Question: I still don't quite understand why we must keep index.php in a public directory instead of in the root directory.
'''
root/of/project
public/
index.php
.htacess
(html, image, css, etc)
'''
Then, write the following in our virtual host file:
'''
DocumentRoot /path/to/myapp/app/public
<Directory "/path/to/myapp/app/public">
# other setting here
</Directory>
'''
The .htaccess file then redirects all non-existing URLs to index.php:
'''
RewriteEngine On
RewriteCond %{REQUEST_FILENAME} !-d
RewriteCond %{REQUEST_FILENAME} !-f
RewriteRule ^ index.php [QSA,L]
'''
I notice that most frameworks do so, such as Symfony and Zend, just as <URL> tutorial. What is the actual really by having the trouble of modifying the virtual host file?
Why shouldn't we do have this below instead modifying the virtual host file? Is it a security risk or something?
'''
root/of/project
index.php
.htacess
public/
(html, image, css, etc)
'''
If keeping index.php and modifying the virtual host file is better, can we modify the virtual host file in the then? Let's say I have this domain name, <URL> and I access it on my browser, what I see first is not the web page but the directories below untill I click the public directory then I see the home page,
'''
root/of/project
public/
index.php
.htacess
(html, image, css, etc)
'''
I assume that this is the same for Zend or Symfony project as well without being able to modify the virtual host file in the live server. I am no good at these frameworks, I will see this below if I upload my Zend project to the live server,

So, your Zend or Symfony project to your live server to see your web page right away?
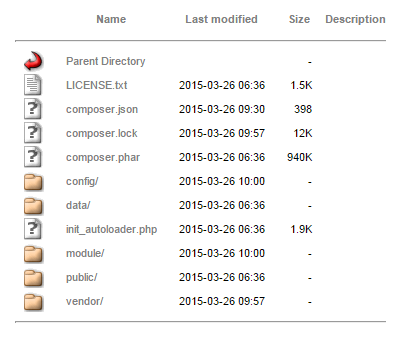
Answer: It is a very good idea to keep 'index.php' of your project root directory because of one simple reason:
You don't want your user to access any files other that one in public folder (index.php, css, js etc). When you will put index.php in root folder you will be also able to access 'composer.json' file for example which is a security risk - a potential hacker will know what packages are you using, in which versions so it's easier for him to perform attack.
When it comes to your hosting - you should have some 'public_html' folder on your root directory which is meant to be public folder (web) of your 'Symfony' app and you should also be able to keep files outside of public folder. If you don't - you really need to think about changing hosting partner
:
Answering your comment. Let's assume you have 'public_html' folder on your hosting and you want to deploy 'Symfony' app which should be accessible directly on 'http://your-domain.com'. Then you should put whole 'Symfony' project anywhere (but outside of 'public_html' folder) and make a 'public_html' folder a symbolic link to 'web' folder of your 'Symfony' project. This action is equivalent of editing virtual host and changing 'DocumentRoot' which, I assume, you are not able to do.
You can also check my <URL> on another question to get more clarification